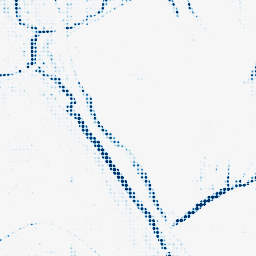
Category: morphological
Decomposition family: morphological_rect
Decomposition parameters: operation: closing
width: 10
height: 5
Upsampling method: sinc_hamming
Upsampling parameters: scale: 8
kernel_size: 4
Upsampling scale: 8